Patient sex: M
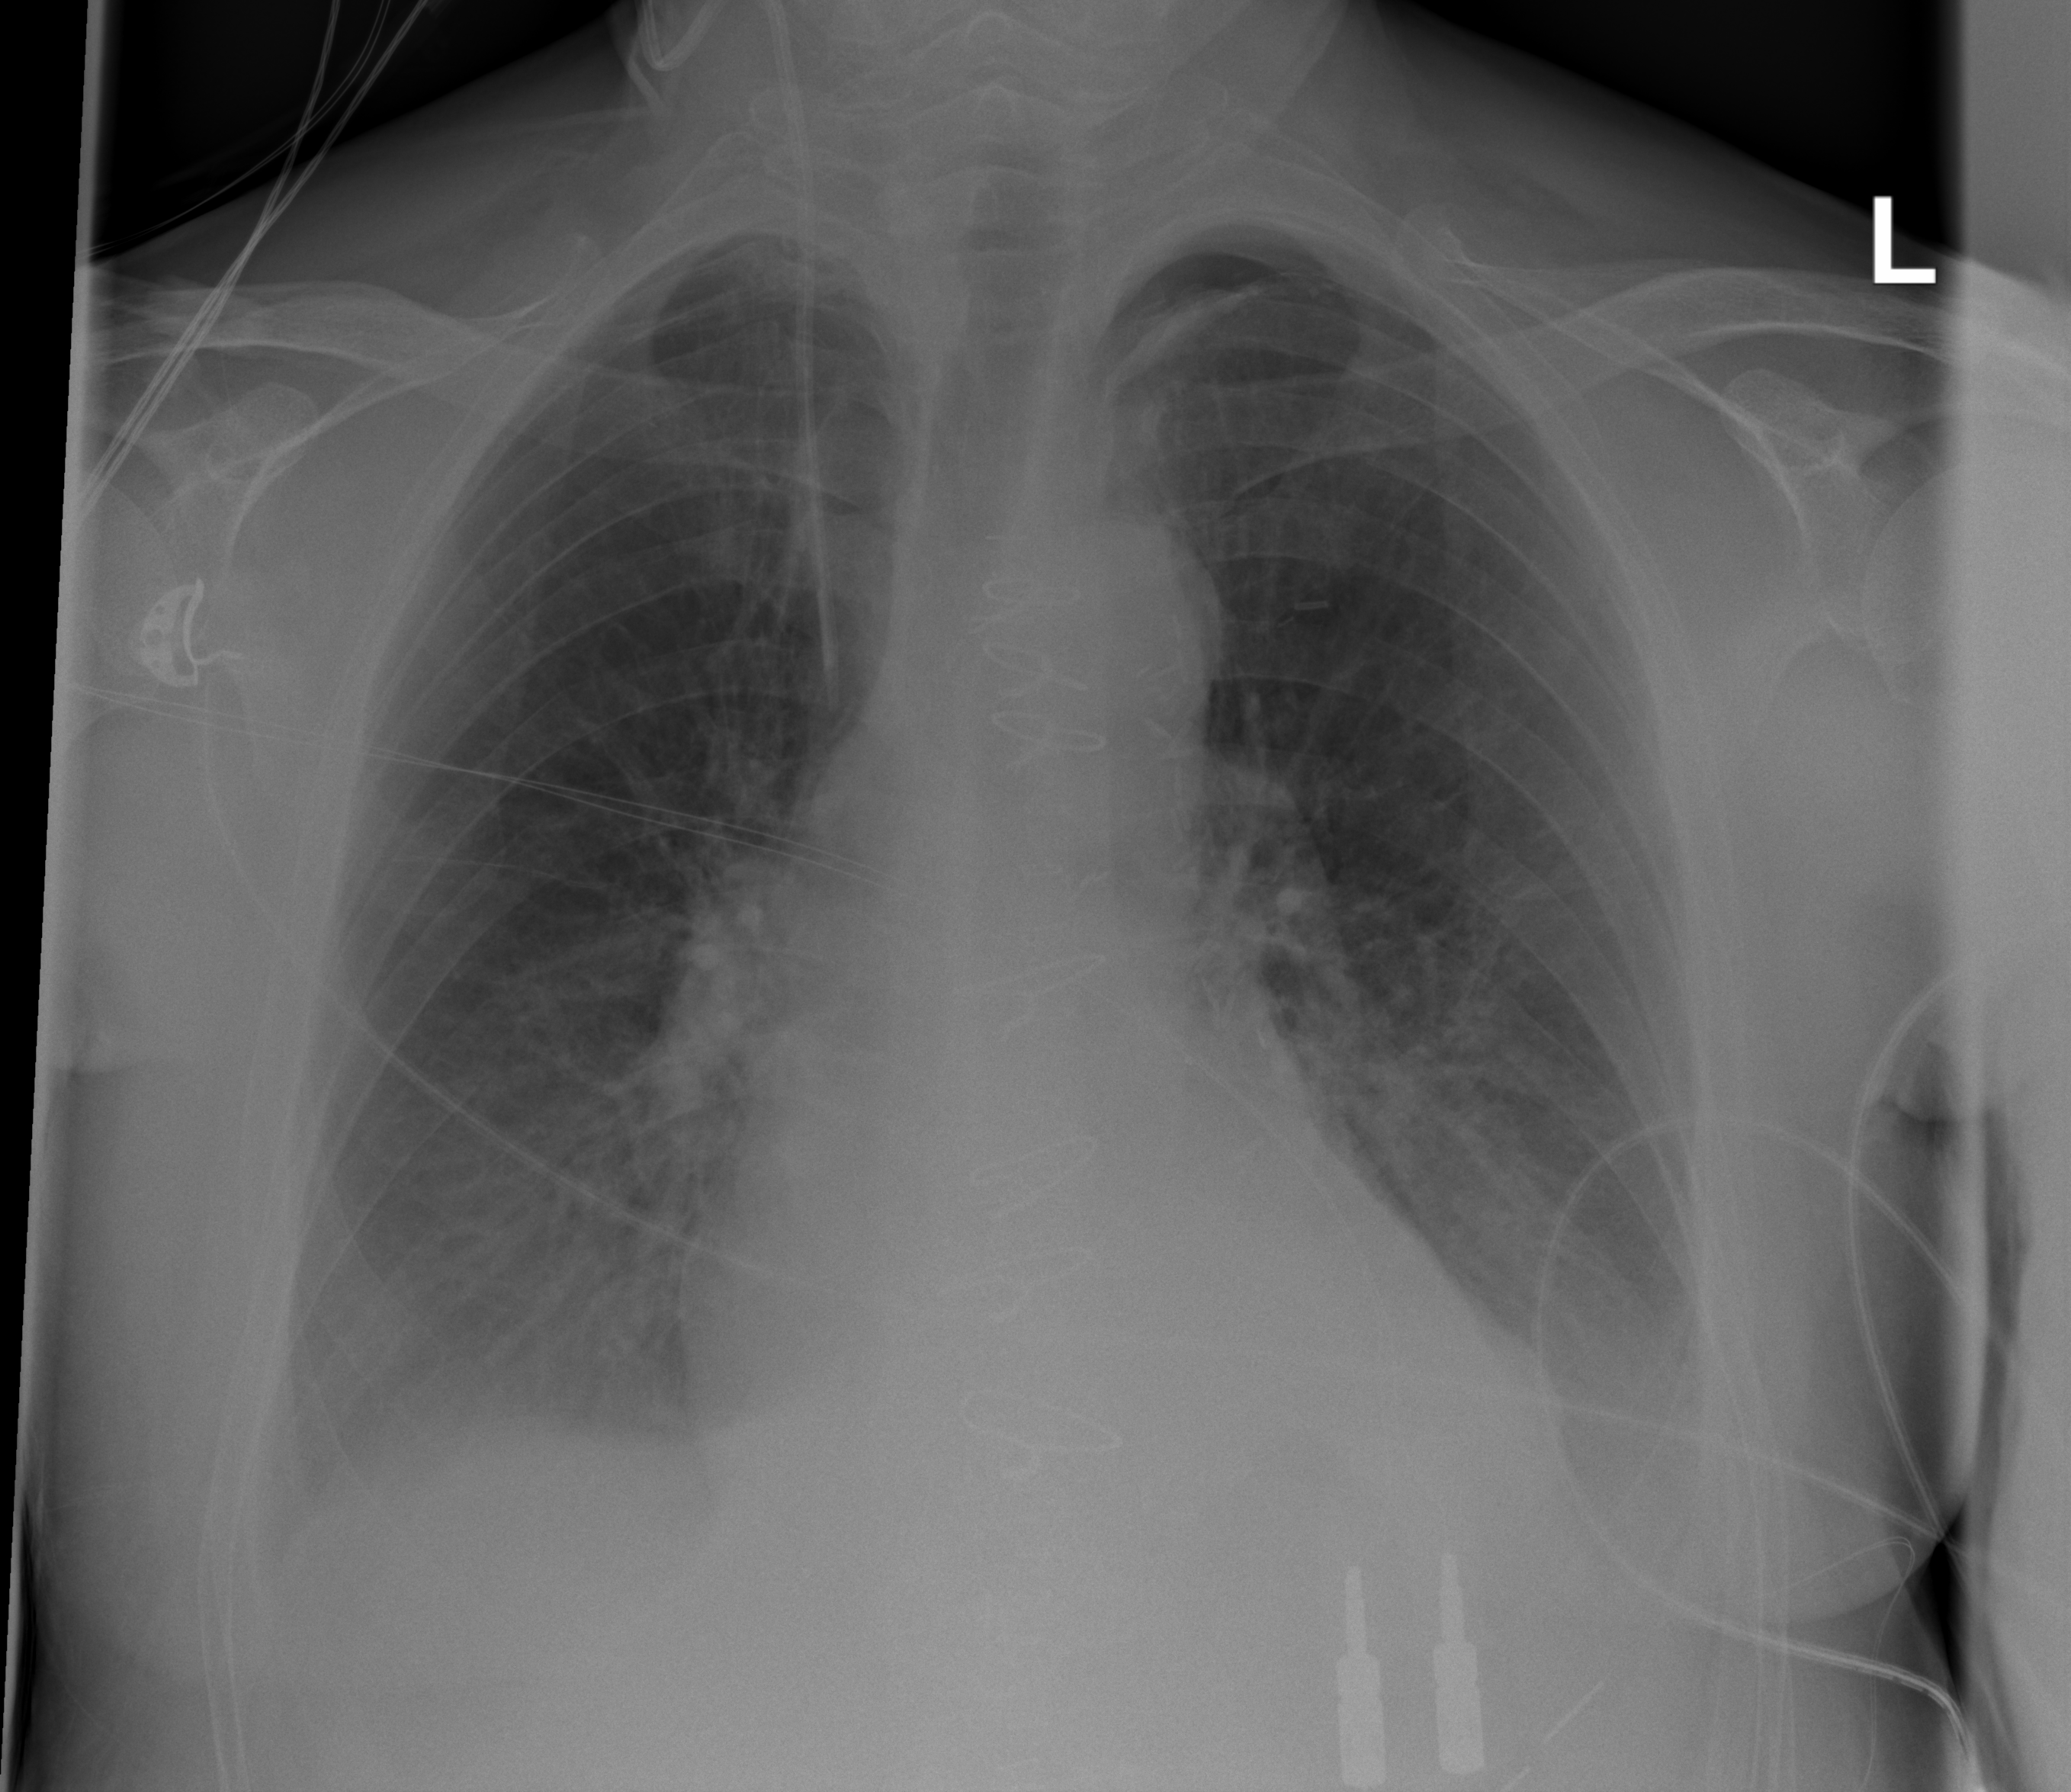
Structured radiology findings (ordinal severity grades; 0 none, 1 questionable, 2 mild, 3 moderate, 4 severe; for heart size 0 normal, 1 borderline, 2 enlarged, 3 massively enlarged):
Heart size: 0
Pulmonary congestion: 1
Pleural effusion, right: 1
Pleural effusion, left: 2
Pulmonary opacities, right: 0
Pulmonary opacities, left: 0
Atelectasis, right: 2
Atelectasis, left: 2